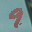
Label: 9